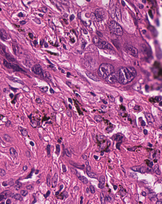
Tumor epithelial tissue: yes
Tumor-associated stroma tissue: yes
Normal tissue: no